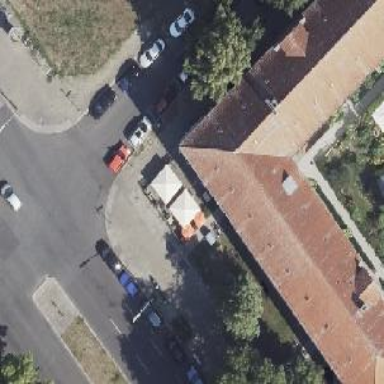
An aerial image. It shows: Cafe.